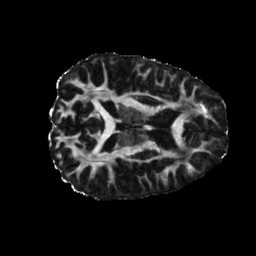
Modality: FA
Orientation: axial
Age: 27
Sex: female
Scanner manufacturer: siemens
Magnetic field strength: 6.98 T
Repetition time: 7.08 s
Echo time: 0.0756 s